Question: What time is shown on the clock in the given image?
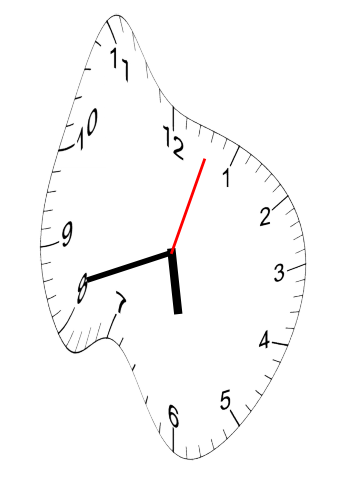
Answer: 05:42:03